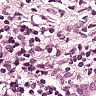
Metastatic tissue present: yes